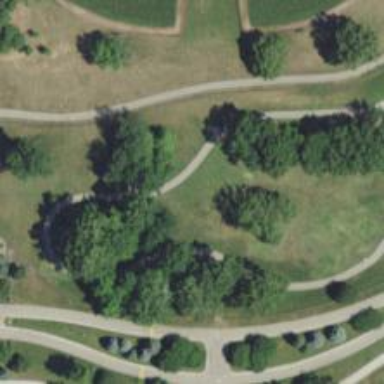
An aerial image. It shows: Dog park for leisure land.